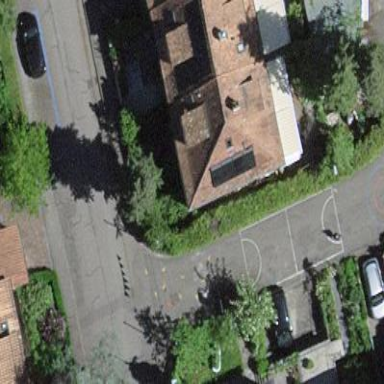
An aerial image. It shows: Terrace building.